Question: '''
SET ARITHABORT ON;
DECLARE @xml XML;
SET @xml = CAST('<ArrayOfServicePopulation><ServicePopulation><PopulationId>1</PopulationId><PopulationName>Administrators</PopulationName><IsOther>false</IsOther></ServicePopulation><ServicePopulation><PopulationId>2</PopulationId><PopulationName>Adults</PopulationName><IsOther>false</IsOther></ServicePopulation><ServicePopulation><PopulationId>3</PopulationId><PopulationName>Business and Industry</PopulationName><IsOther>false</IsOther></ServicePopulation><ServicePopulation><PopulationId>4</PopulationId><PopulationName>Children of Substance Abusers*</PopulationName><IsOther>false</IsOther></ServicePopulation><ServicePopulation><PopulationId>5</PopulationId><PopulationName>Civic Groups/Coalitions</PopulationName><IsOther>false</IsOther></ServicePopulation></ArrayOfServicePopulation>' AS XML);
SELECT servicePopulations.value('.', 'varchar(max)') AS [populations]
FROM @xml.nodes('/ArrayOfServicePopulation/ServicePopulation') results ( servicePopulations )
'''
When I try the above, I get everything into rows, but not separate columns. All of the data is mushed into one column as seen below:

I'm not real familiar with xquery and can't seem to find an example of how to do it. Any help would be appreciated. I feel like I'm close...but I kinda feel like I'm far away too.
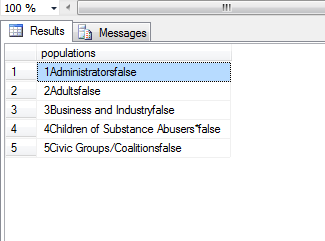
Answer: Try this:
'''
DECLARE @xml XML;
SET @xml = '<ArrayOfServicePopulation>
<ServicePopulation>
<PopulationId>1</PopulationId>
<PopulationName>Administrators</PopulationName>
<IsOther>false</IsOther>
</ServicePopulation>
<ServicePopulation>
<PopulationId>2</PopulationId>
<PopulationName>Adults</PopulationName>
<IsOther>false</IsOther>
</ServicePopulation><ServicePopulation><PopulationId>3</PopulationId><PopulationName>Business and Industry</PopulationName><IsOther>false</IsOther></ServicePopulation><ServicePopulation><PopulationId>4</PopulationId><PopulationName>Children of Substance Abusers*</PopulationName><IsOther>false</IsOther></ServicePopulation><ServicePopulation><PopulationId>5</PopulationId><PopulationName>Civic Groups/Coalitions</PopulationName><IsOther>false</IsOther></ServicePopulation></ArrayOfServicePopulation>'
SELECT
PopulationId = servicePopulations.value('(PopulationId)[1]', 'int'),
PopulationName = servicePopulations.value('(PopulationName)[1]', 'varchar(50)'),
IsOther = servicePopulations.value('(IsOther)[1]', 'varchar(10)')
FROM
@xml.nodes('/ArrayOfServicePopulation/ServicePopulation') results ( servicePopulations )
'''
That should give you an output of:
'''
PopulationId PopulationName IsOther
-------------------------------------------------------
1 Administrators false
2 Adults false
3 Business and Industry false
4 Children of Substance Abusers* false
5 Civic Groups/Coalitions false
'''